Current action and preconditions to check: trajectory_clear

Your task: For each precondition in the list above, predict whether it will hold at this action.

Consider the current scene as observed from the mobile robot's camera, and analyze the predicted future states of all dynamic agents (e.g., people, animals, vehicles, or any moving entities) within the NEXT SECOND.

IMPORTANT: Only answer "very likely" if you are absolutely certain—based on strong, clear evidence—that a dynamic agent will violate the precondition in the predicted future state. Do NOT answer "very likely" for unlikely, ambiguous, or low-probability risks.

Ask yourself for each precondition: Is there a high probability, with clear and convincing evidence, that the predicted future states of any dynamic agent will interfere with the predicted future state of the currently executing action within the NEXT SECOND, causing that precondition to fail?

Assess the risk level based on these predictions. Use "likely" or "very likely" if motions create a clear risk of interference.

Use "neutral" or "improbable" if agents are nearby but their predicted paths are clearly diverging or non-conflicting.

Failure Risk Categories: "very improbable", "improbable", "neutral", "likely", "very likely"

Answer Format: Output ONLY the probability_of_failure value from these categories: "very improbable", "improbable", "neutral", "likely", "very likely"

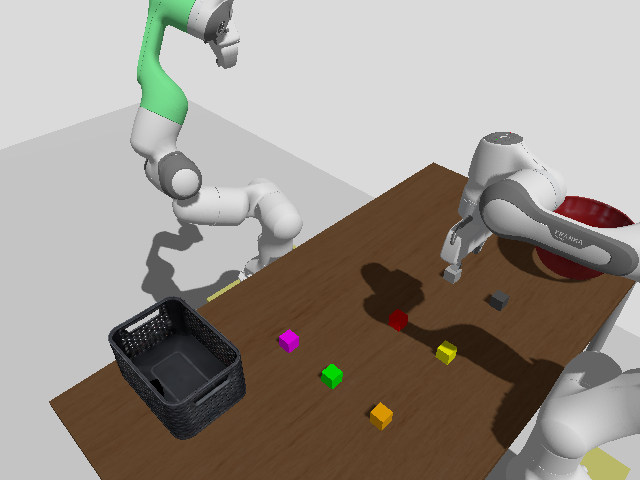

Answer: very improbable